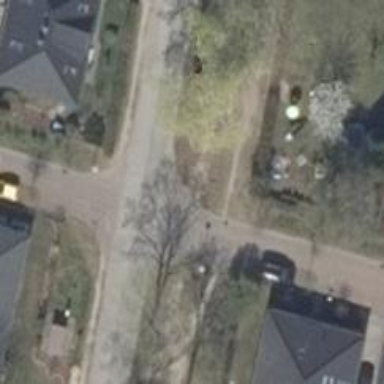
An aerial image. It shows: Residential road with sidewalks on both sides. The surface of the sidewalks is dirt.